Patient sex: F
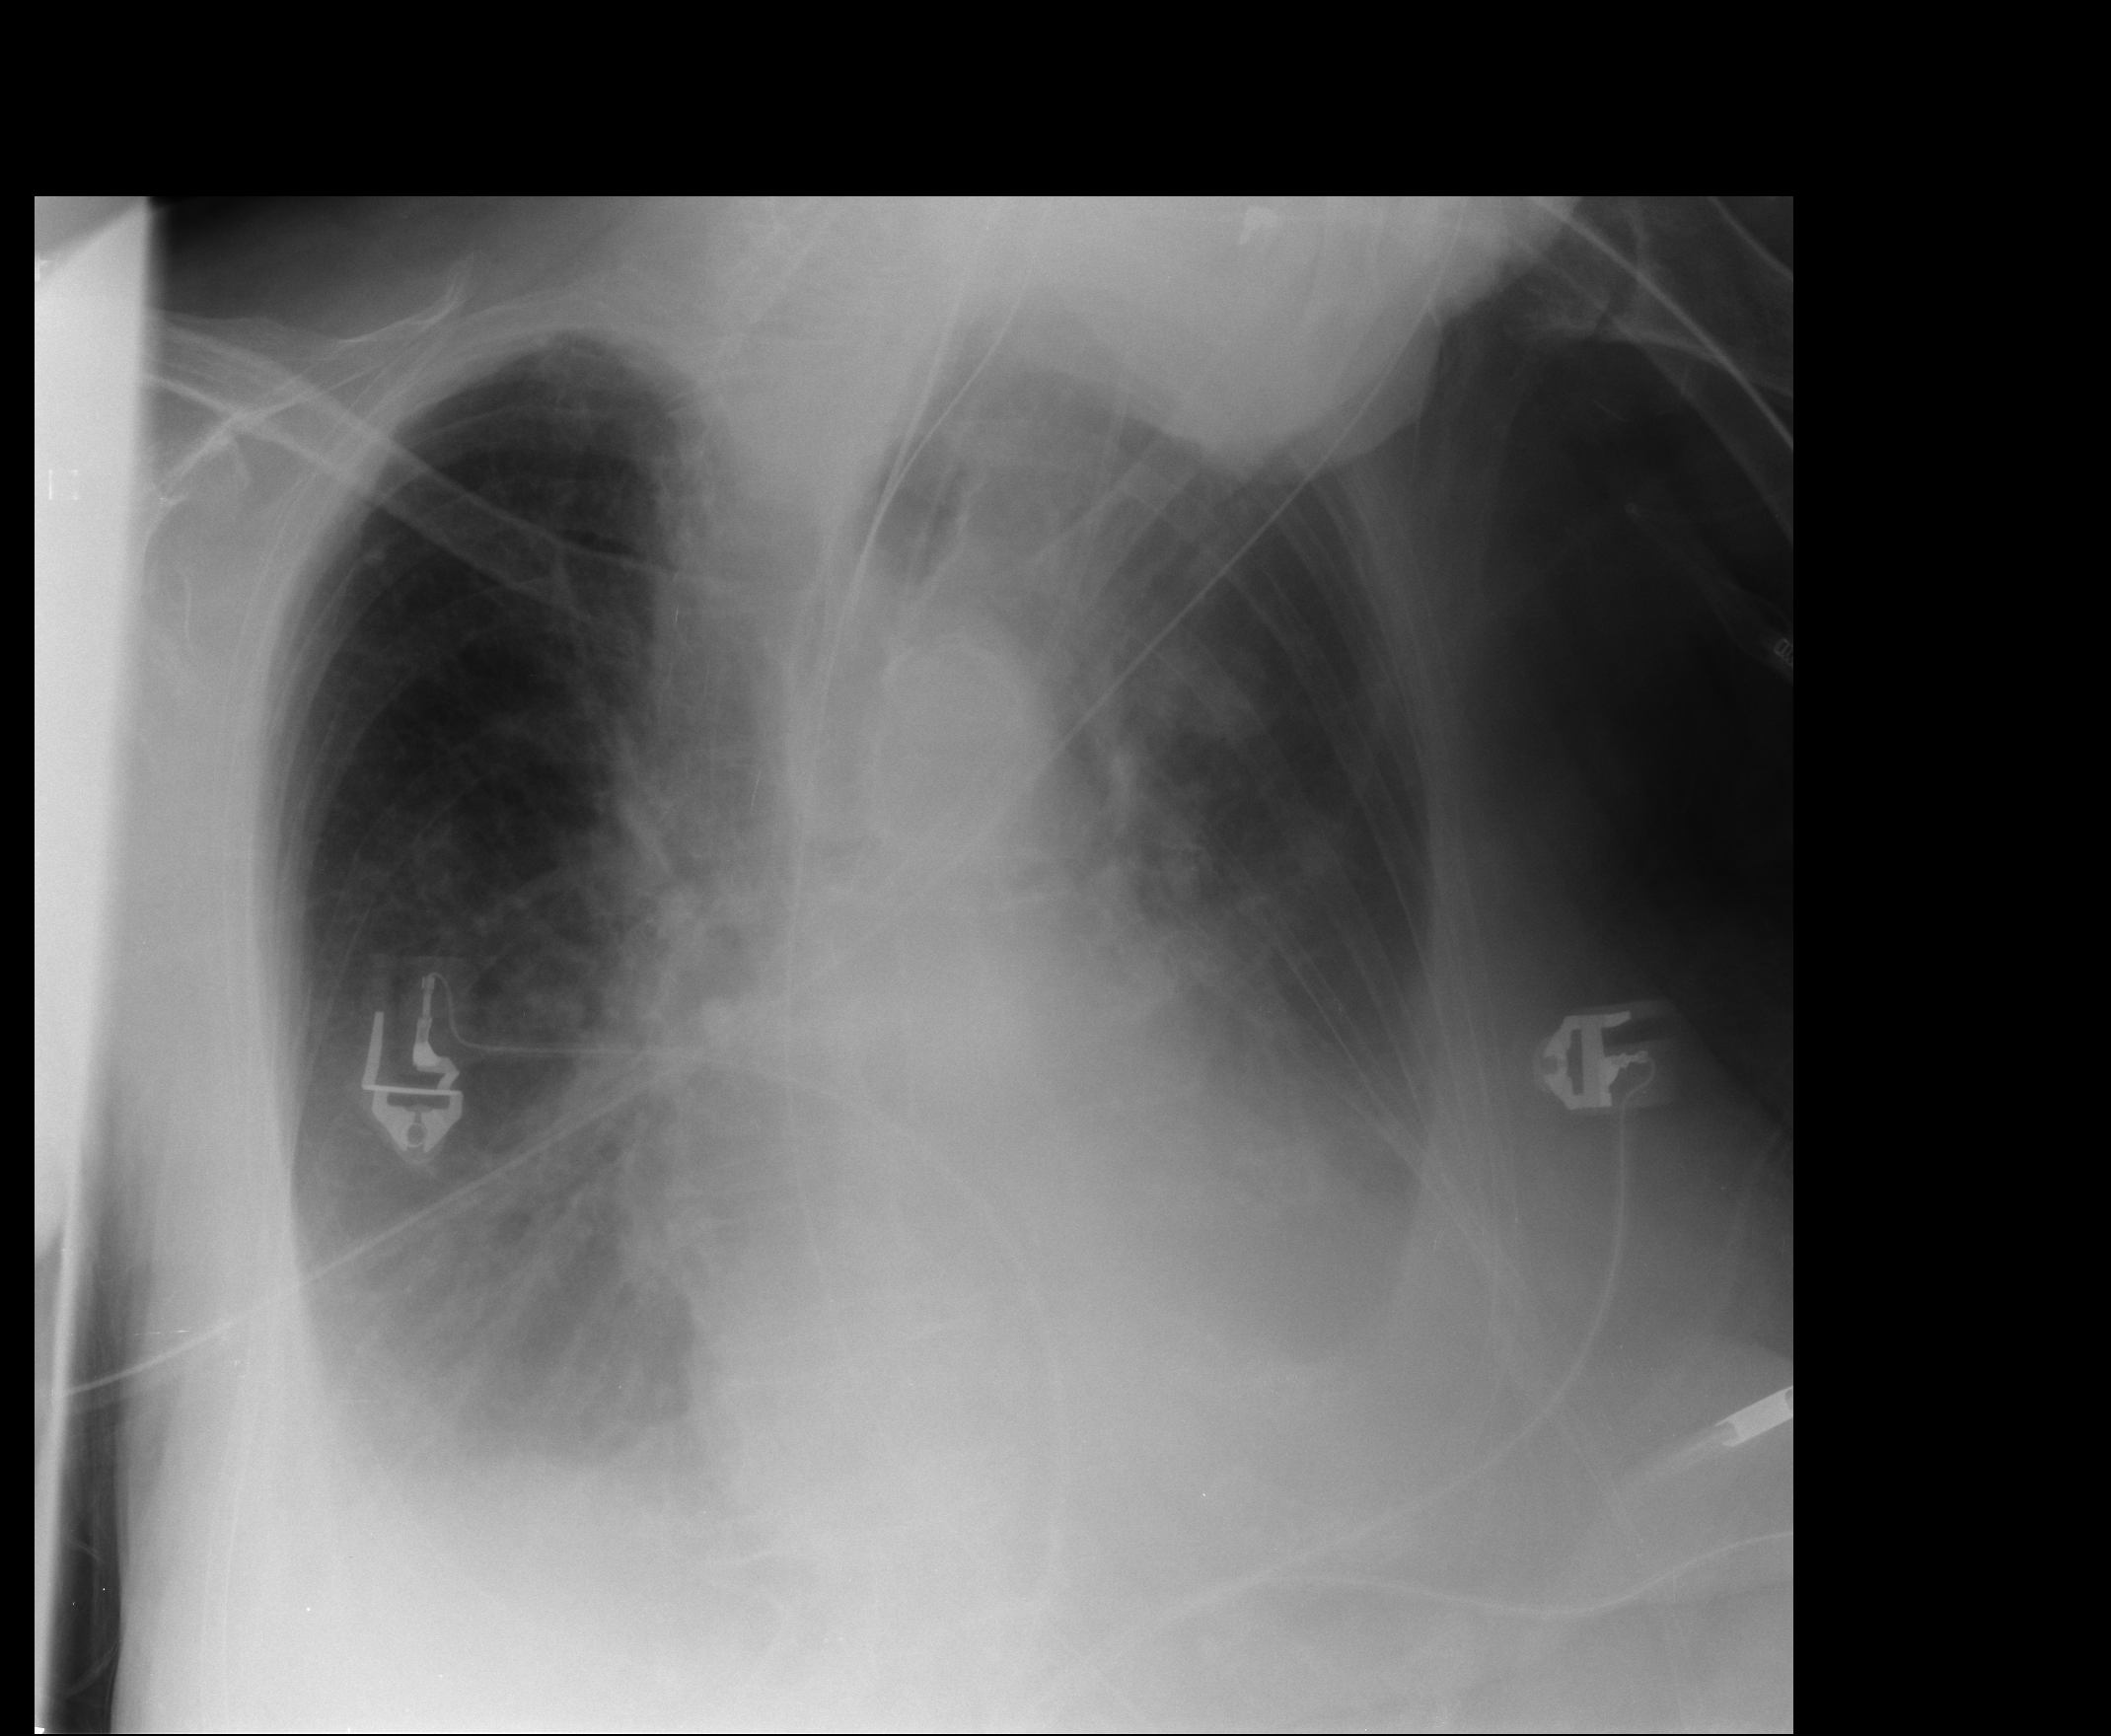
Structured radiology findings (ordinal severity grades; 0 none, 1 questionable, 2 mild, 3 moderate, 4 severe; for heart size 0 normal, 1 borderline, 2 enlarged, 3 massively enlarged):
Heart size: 2
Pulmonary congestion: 2
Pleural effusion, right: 2
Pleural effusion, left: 2
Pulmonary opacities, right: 0
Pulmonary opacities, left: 0
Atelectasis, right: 2
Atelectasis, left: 2